Interaction volume radius: 5 \u00c5
Interaction volume height: 25 \u00c5
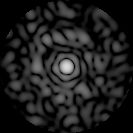
Disorder parameter: 0.848